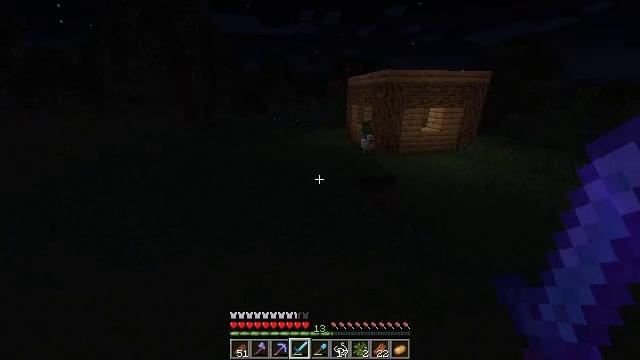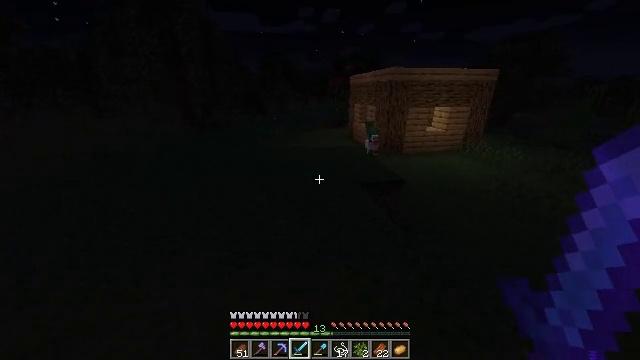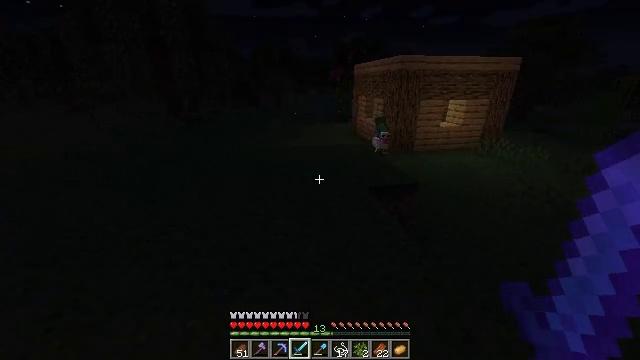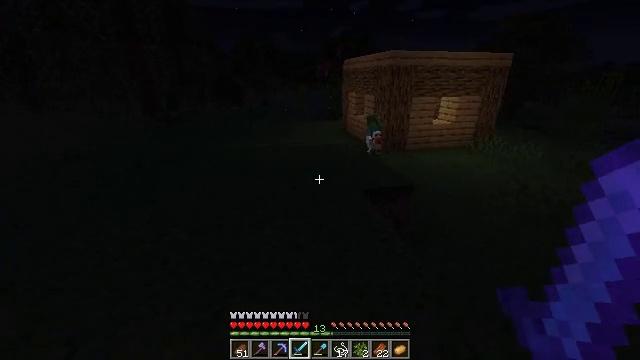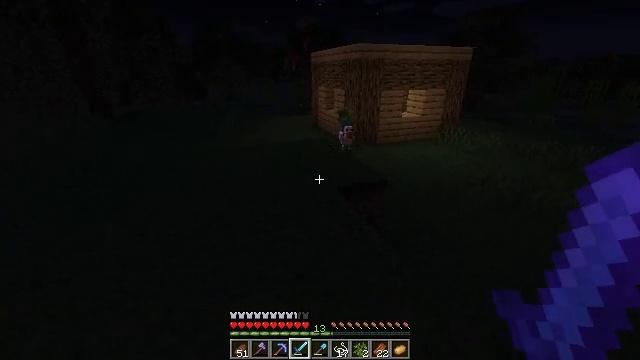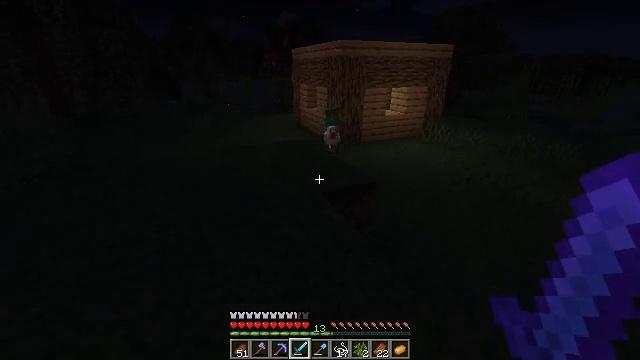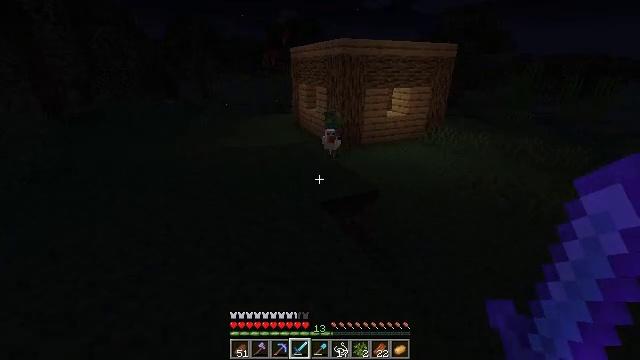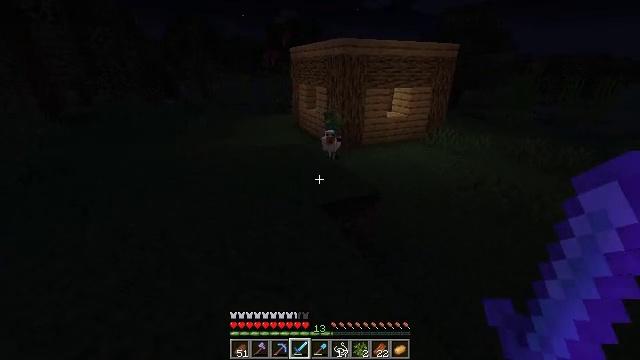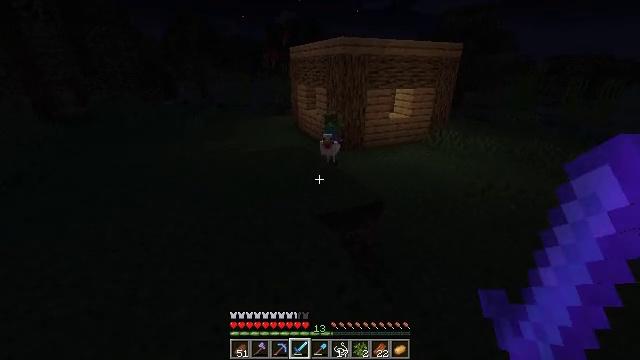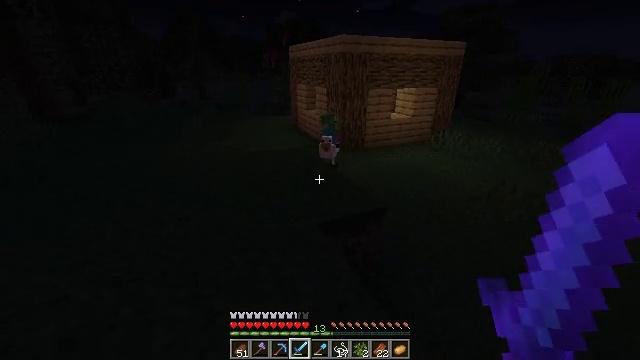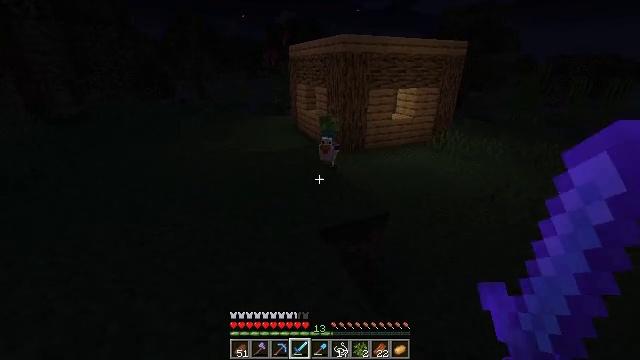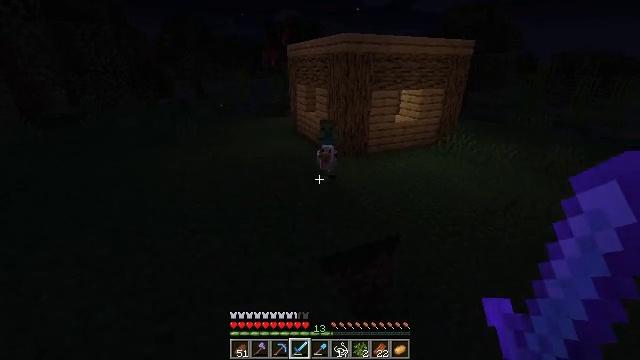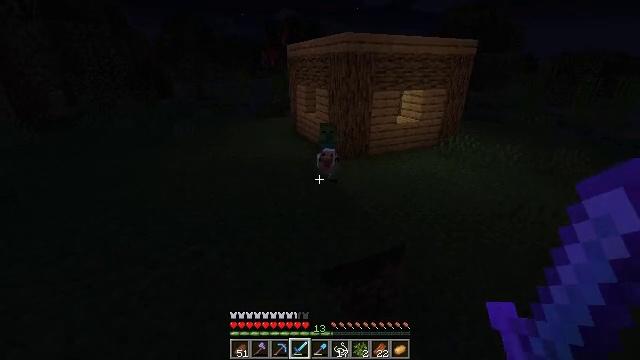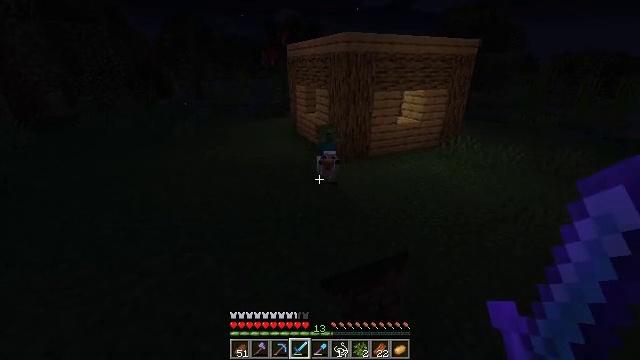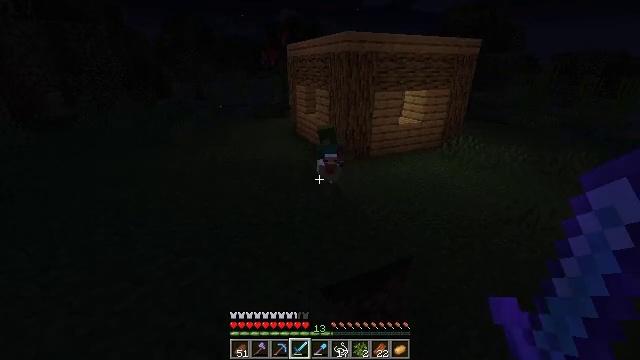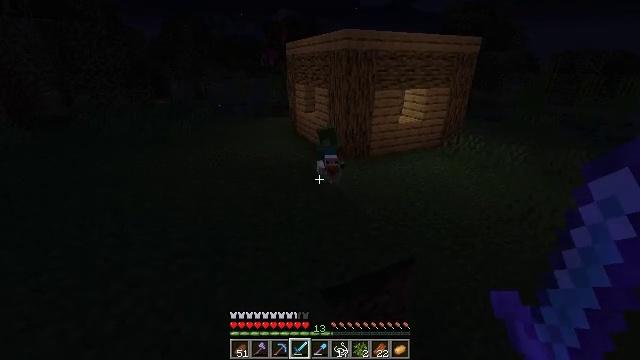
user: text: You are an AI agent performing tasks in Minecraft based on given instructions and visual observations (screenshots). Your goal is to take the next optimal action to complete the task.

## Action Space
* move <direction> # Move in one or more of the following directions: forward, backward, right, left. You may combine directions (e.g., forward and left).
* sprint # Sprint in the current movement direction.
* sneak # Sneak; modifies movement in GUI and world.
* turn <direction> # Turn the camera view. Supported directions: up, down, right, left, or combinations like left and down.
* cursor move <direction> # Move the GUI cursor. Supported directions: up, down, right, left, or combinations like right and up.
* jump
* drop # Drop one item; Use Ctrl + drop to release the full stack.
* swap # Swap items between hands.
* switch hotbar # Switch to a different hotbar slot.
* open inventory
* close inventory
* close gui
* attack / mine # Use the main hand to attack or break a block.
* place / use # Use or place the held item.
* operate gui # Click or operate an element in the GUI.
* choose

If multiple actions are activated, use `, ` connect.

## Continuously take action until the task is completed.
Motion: motion action
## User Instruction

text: Kill the chicken.
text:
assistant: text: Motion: no_op
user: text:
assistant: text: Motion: no_op
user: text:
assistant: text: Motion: move forward, turn right
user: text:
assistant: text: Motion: move forward, turn right and down
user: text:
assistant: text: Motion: move forward, turn right
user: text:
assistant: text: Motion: move forward
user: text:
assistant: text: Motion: move forward
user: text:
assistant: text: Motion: move forward
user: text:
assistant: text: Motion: move forward
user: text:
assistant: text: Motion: move forward
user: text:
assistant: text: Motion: move forward
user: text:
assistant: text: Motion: move forward
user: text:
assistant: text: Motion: no_op
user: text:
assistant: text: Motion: no_op
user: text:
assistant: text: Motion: no_op
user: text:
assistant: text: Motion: no_op
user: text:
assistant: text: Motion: no_op
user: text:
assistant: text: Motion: no_op
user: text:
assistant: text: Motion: no_op
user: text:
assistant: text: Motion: no_op
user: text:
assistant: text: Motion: no_op
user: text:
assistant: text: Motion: no_op
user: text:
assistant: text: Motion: no_op
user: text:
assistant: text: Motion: no_op
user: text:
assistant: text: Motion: no_op
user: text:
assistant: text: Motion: turn right
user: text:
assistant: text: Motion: no_op
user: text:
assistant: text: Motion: no_op
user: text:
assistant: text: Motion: no_op
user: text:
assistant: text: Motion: no_op